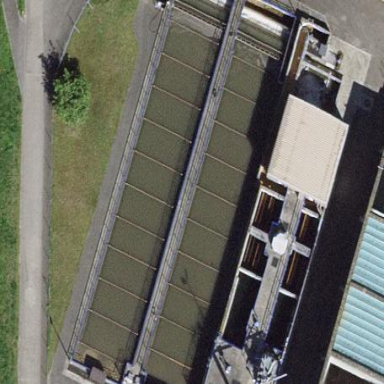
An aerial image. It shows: Image of wastewater.